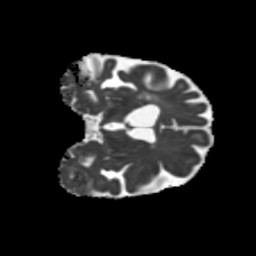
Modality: MD
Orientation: coronal
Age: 68
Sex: female
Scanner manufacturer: siemens
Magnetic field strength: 3 T
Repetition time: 5.25 s
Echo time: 0.08 s